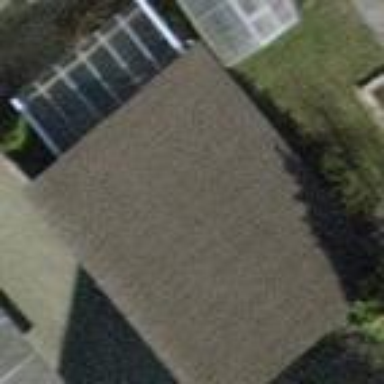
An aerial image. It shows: Shed building.